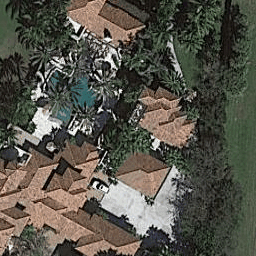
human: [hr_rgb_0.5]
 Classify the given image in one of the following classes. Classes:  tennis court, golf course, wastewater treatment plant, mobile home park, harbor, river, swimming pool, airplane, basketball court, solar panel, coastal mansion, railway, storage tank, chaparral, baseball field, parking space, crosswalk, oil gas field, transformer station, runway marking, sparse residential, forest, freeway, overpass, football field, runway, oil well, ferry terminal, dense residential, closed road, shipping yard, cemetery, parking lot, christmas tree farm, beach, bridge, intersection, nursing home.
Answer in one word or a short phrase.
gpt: coastal mansion